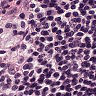
Metastatic tissue present: no